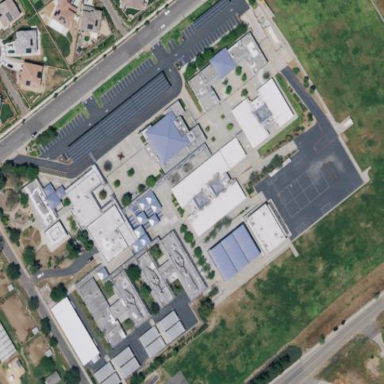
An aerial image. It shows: School.